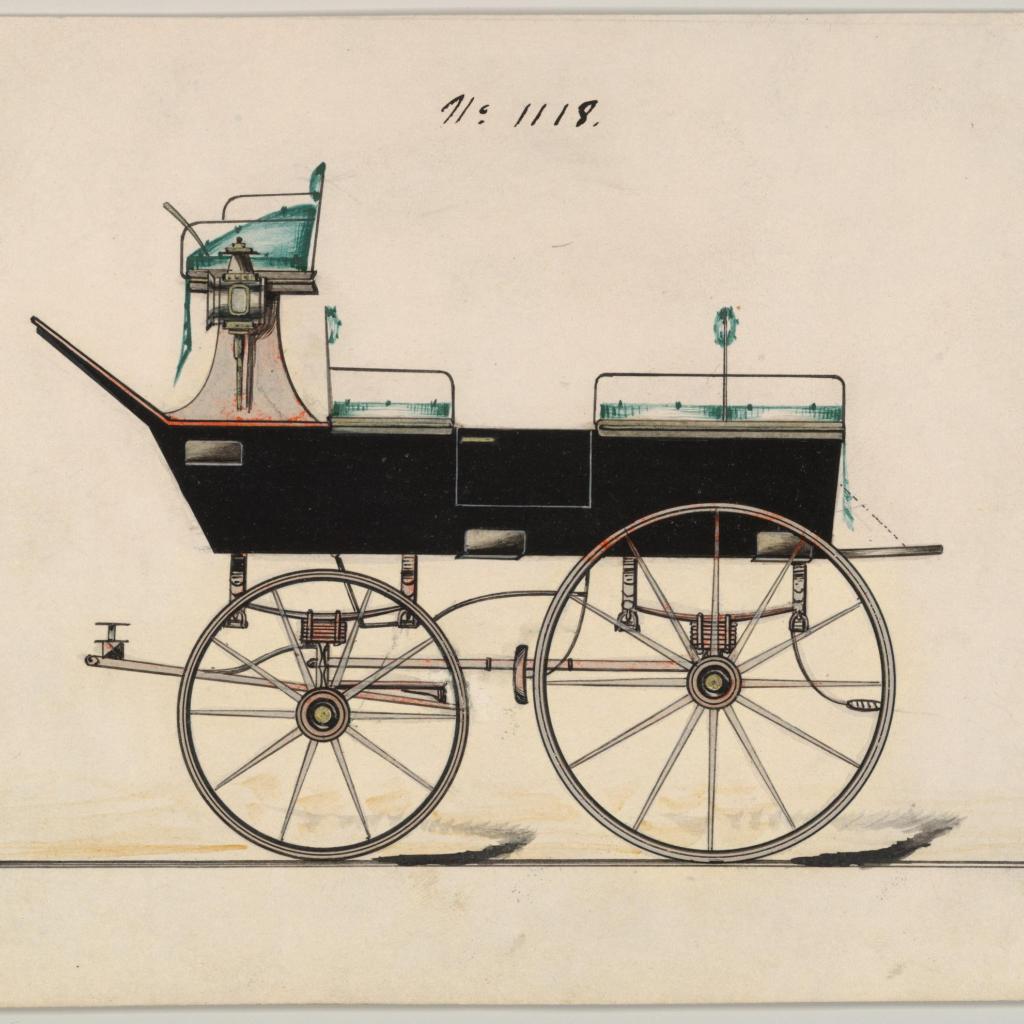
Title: Design  Break, no. 1118
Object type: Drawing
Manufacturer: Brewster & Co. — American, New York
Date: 1850–70
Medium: Pen and black in, watercolor and gouache with gum arabic
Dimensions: sheet: 5 13/16 x 8 15/16 in. (14.8 x 22.7 cm)
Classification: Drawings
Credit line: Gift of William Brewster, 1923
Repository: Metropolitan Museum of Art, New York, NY